Field crop: maize
Growth stage: 1
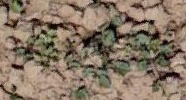
Species: convolvulus